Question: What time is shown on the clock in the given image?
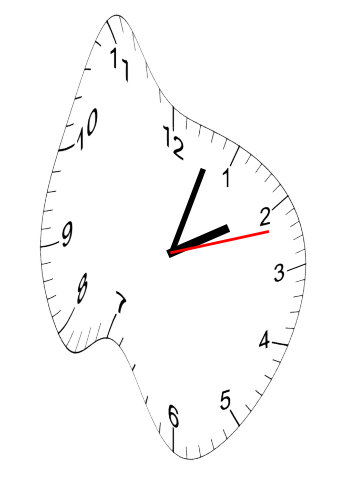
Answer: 02:03:12